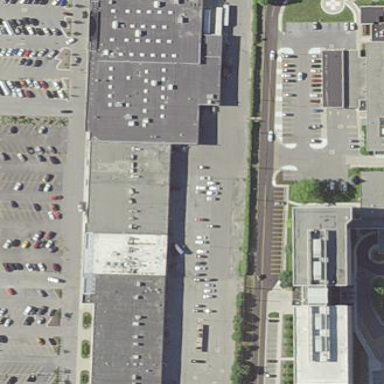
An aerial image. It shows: Retail building.